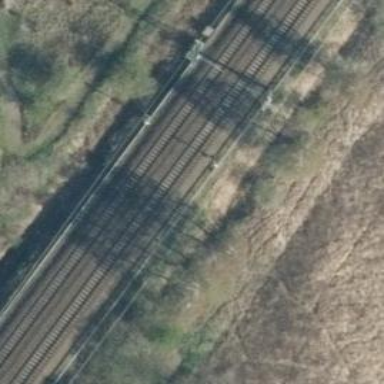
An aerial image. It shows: Railway track with contact line for electrification.